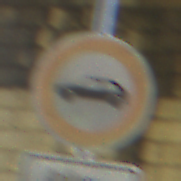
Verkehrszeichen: VerbotPersonenkraftwagen
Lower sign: PersonengruppenFrei2
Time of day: Midday
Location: Outdoor (Urban)
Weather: Clear
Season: NotSpecified
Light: Natural